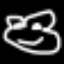
Label: frog